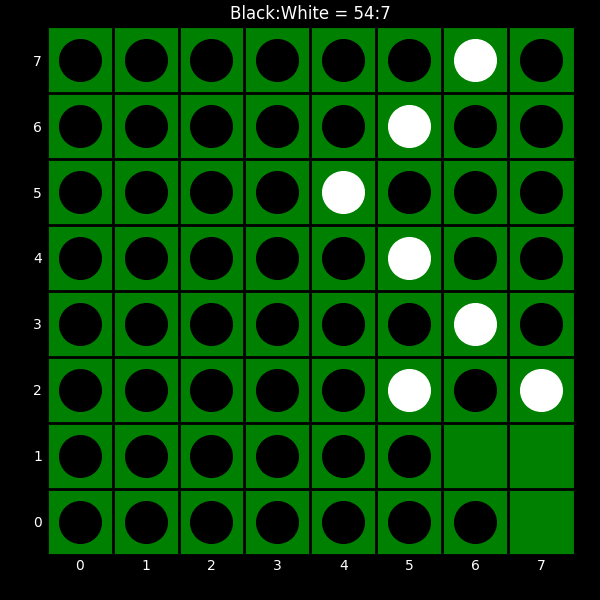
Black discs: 54
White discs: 7